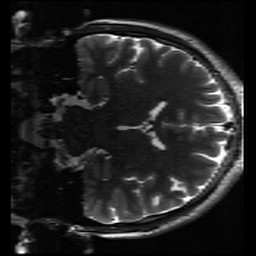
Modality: inplaneT2
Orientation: coronal